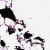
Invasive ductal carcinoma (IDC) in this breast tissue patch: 0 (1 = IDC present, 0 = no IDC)